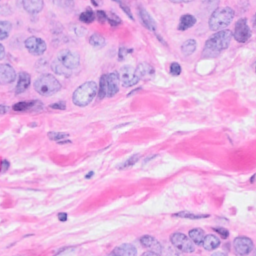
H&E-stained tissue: Breast